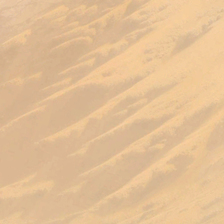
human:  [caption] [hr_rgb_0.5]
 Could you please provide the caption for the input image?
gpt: some parallel ripples are in a piece of yellow desert .

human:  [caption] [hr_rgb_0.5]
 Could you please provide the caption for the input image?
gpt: some parallel ripples are in a piece of yellow desert .

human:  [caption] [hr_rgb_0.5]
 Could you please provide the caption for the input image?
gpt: some parallel ripples are in a piece of yellow desert .

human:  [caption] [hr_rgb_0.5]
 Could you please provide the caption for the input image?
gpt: some parallel ripples are in a piece of yellow desert .

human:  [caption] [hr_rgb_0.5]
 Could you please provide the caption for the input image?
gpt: some parallel ripples are in a piece of yellow desert .